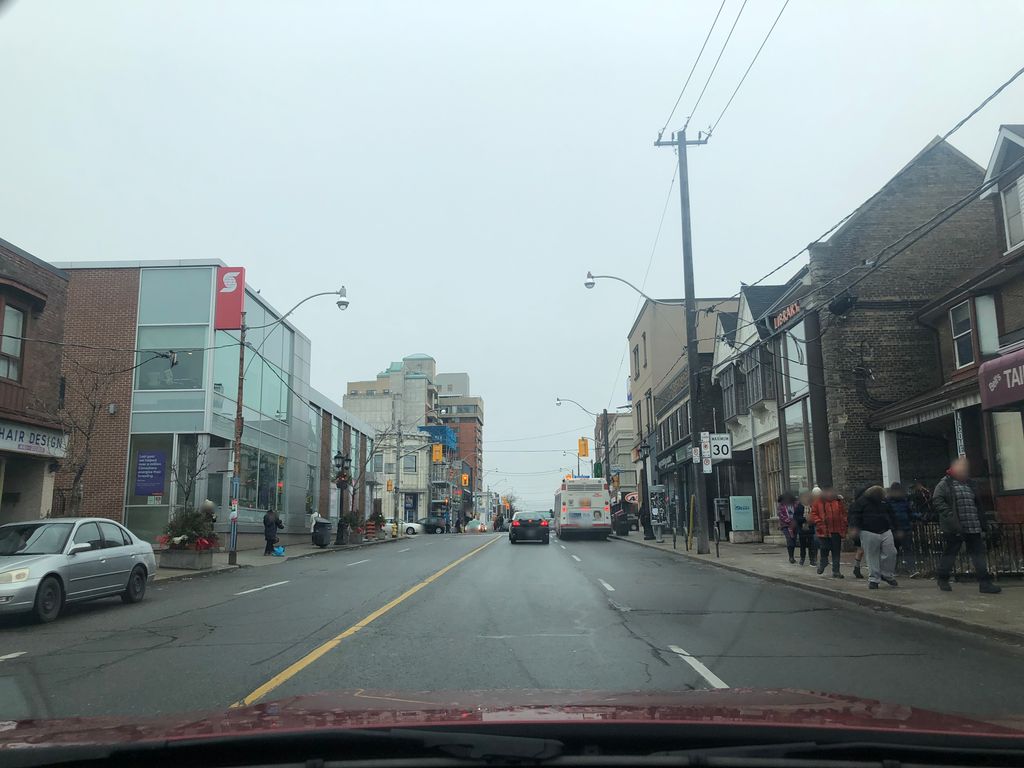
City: toronto